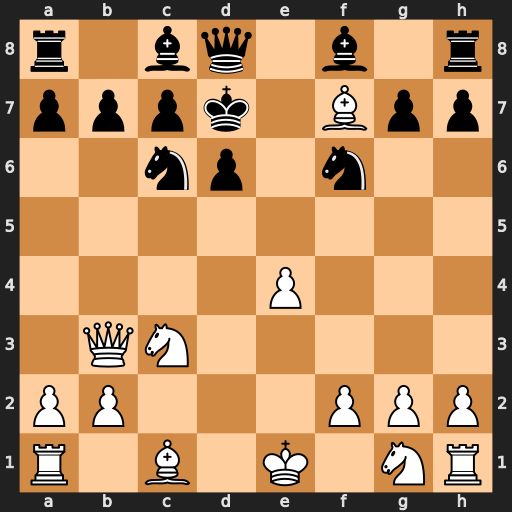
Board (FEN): r1bq1b1r/pppk1Bpp/2np1n2/8/4P3/1QN5/PP3PPP/R1B1K1NR
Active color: w
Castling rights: KQ
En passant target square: -
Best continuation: Qe6#